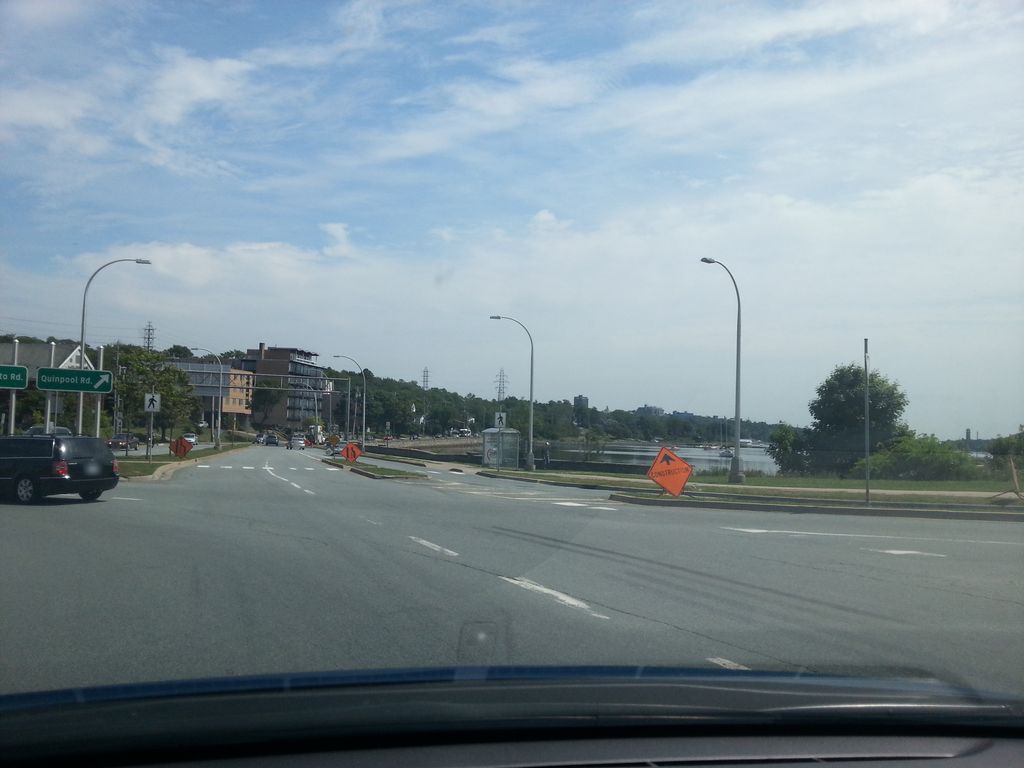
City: halifax